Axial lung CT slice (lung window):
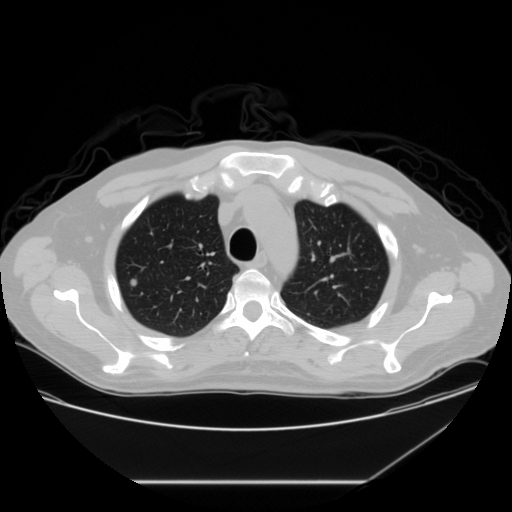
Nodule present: yes
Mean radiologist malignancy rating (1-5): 2.75